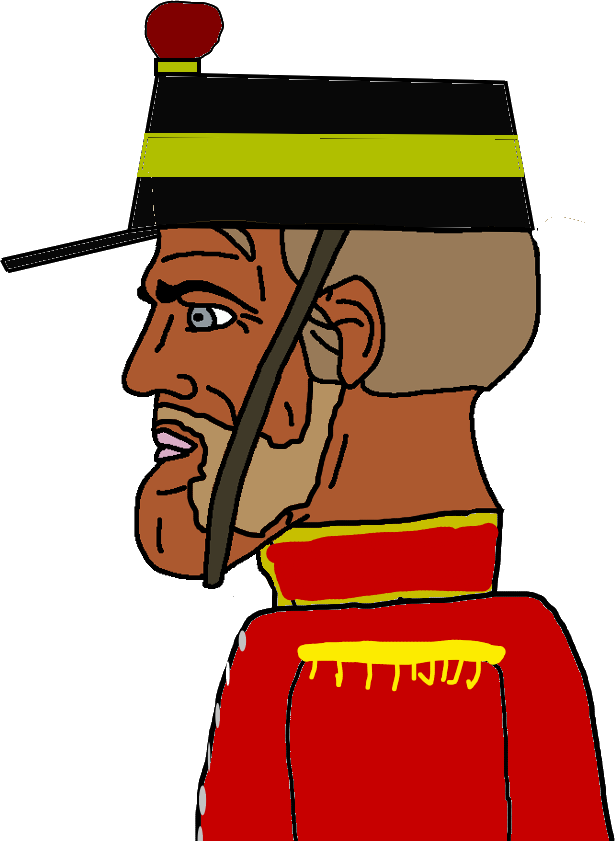
Label: 4_Yes_Chad